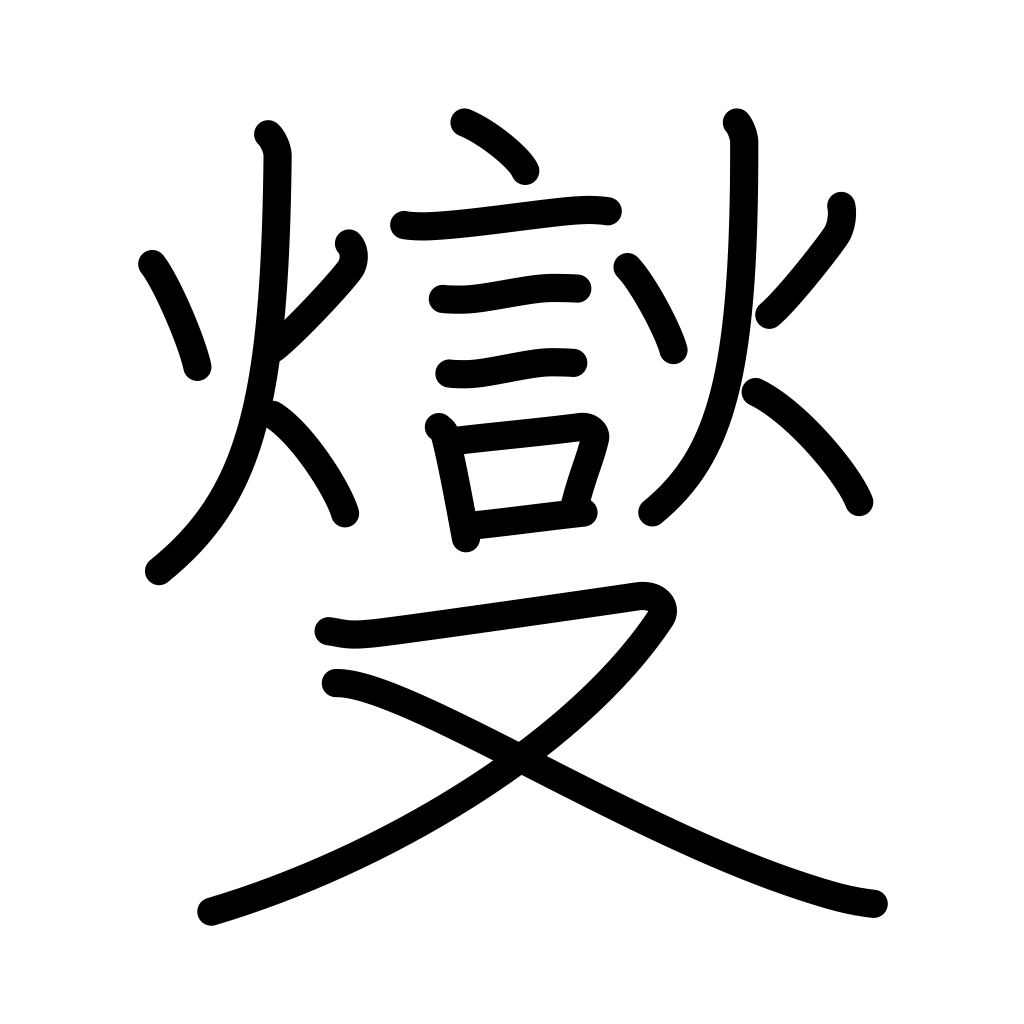
Meaning: moderate, alleviate, boil over low heat